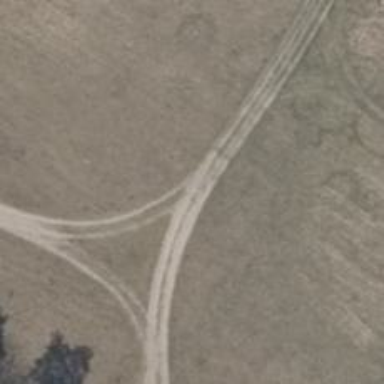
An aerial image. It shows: Grassy track.